Interaction volume radius: 5 \u00c5
Interaction volume height: 10 \u00c5
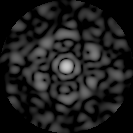
Disorder parameter: 0.8143